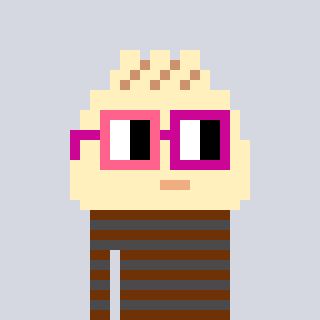
a pixel art character with square pink and red glasses, a porkbao-shaped head and a grayscale-colored body on a cool background